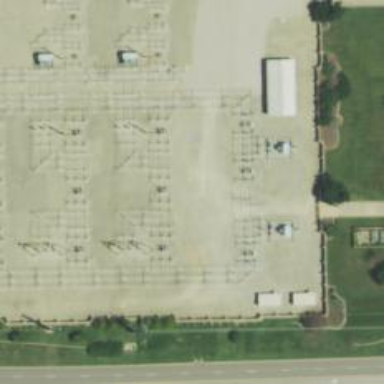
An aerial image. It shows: Distribution level power substation.